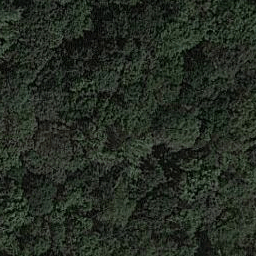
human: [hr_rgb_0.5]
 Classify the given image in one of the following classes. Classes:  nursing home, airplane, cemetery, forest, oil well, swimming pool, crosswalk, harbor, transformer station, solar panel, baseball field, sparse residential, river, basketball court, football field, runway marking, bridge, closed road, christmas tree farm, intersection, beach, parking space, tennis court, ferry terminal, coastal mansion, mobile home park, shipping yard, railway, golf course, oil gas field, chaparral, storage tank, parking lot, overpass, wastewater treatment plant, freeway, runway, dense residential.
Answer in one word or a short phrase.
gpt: forest